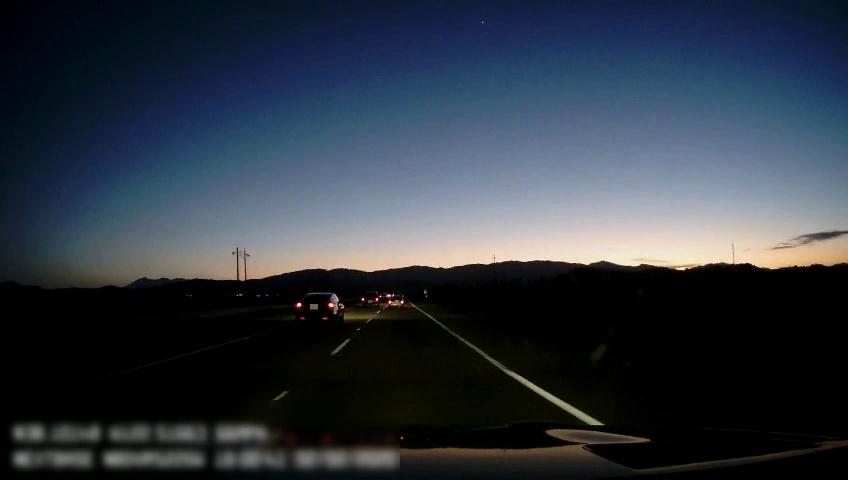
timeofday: Dusk/Dawn/Twilight
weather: Sunny
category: Drivable Space
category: Vehicles | Car
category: Vehicles | Car
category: Vehicles | Car
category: Lanes | Current Lane
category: Lanes | Current Lane
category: Lanes | Alternate Lane